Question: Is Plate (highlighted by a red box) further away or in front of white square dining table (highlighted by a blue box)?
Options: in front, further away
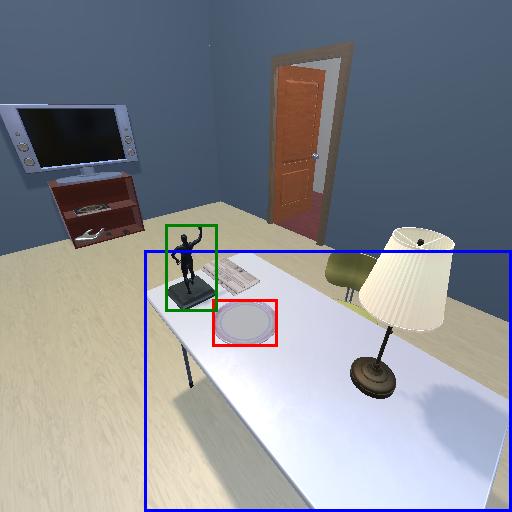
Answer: in front